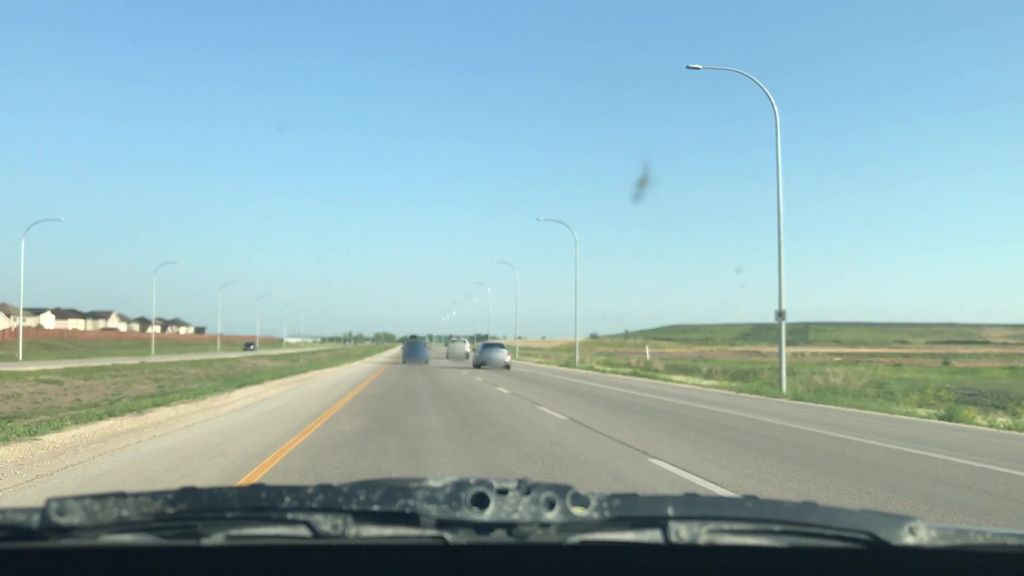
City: winnipeg